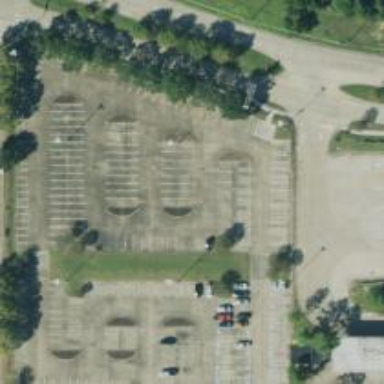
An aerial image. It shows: Parking space is available.